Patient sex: F
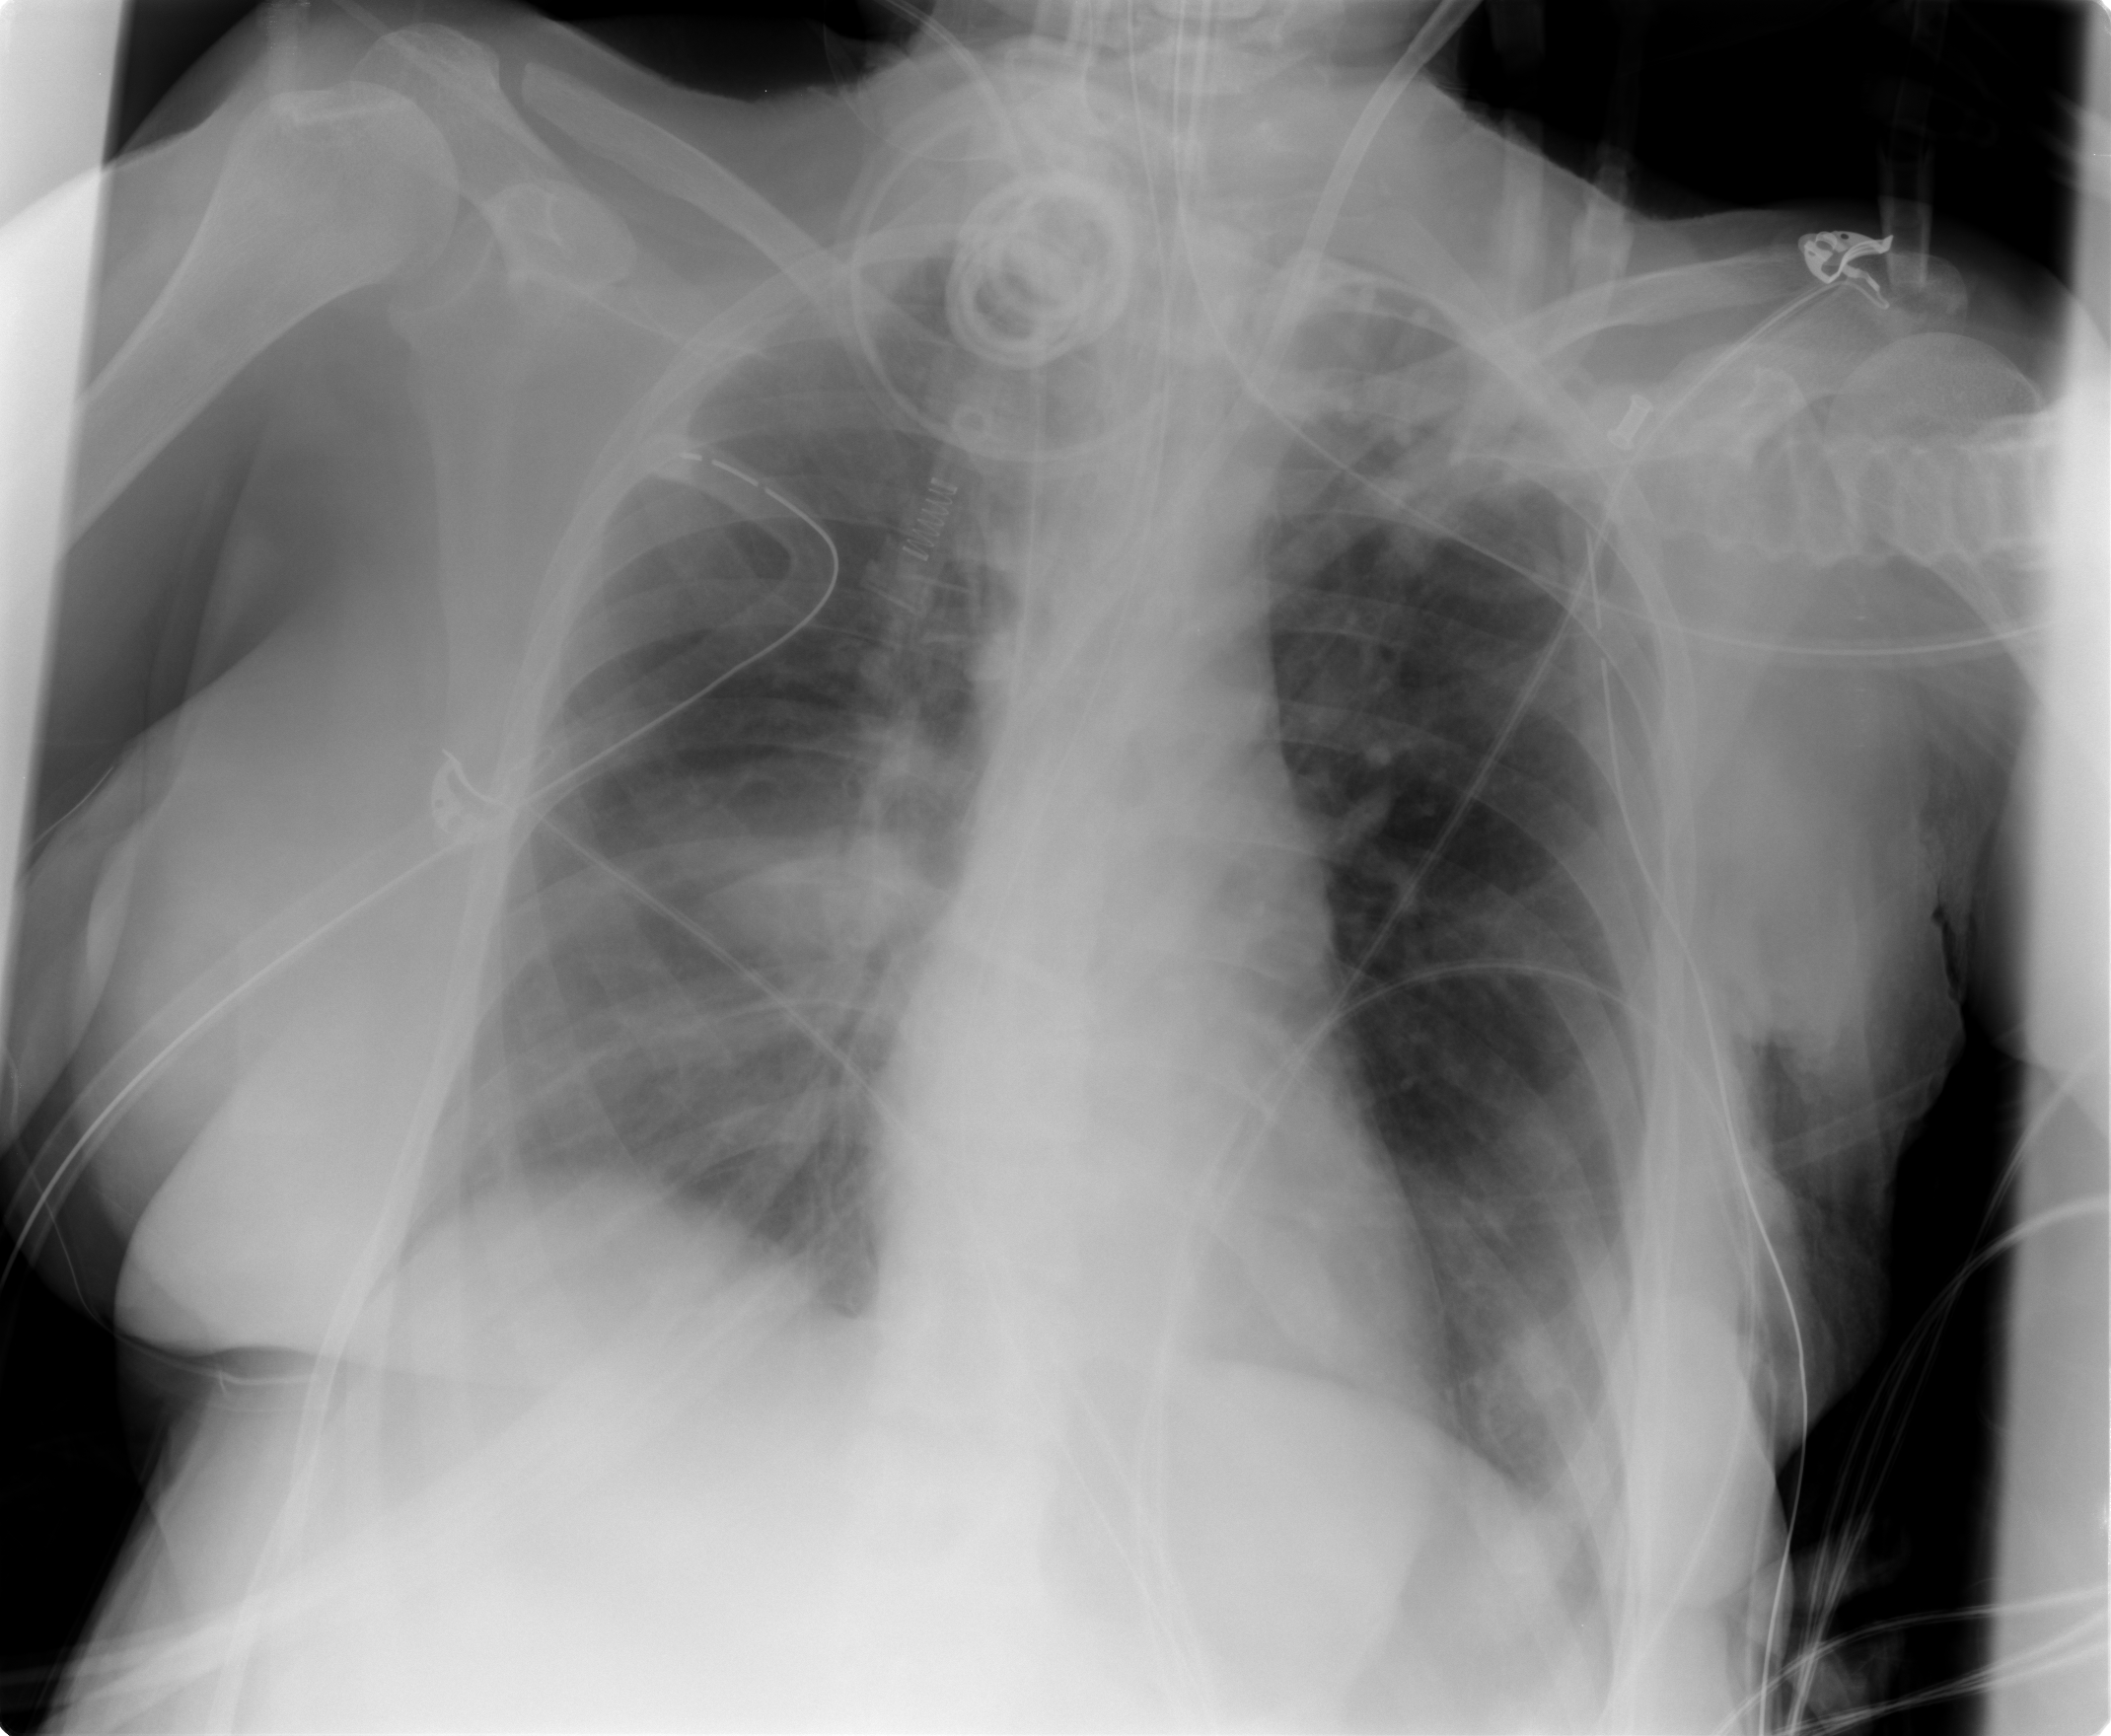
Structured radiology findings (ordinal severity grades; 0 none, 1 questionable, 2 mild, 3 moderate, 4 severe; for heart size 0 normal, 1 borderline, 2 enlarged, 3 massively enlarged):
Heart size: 0
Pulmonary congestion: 2
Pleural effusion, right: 1
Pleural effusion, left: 0
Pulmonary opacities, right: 0
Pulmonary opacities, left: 0
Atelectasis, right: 2
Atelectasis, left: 1